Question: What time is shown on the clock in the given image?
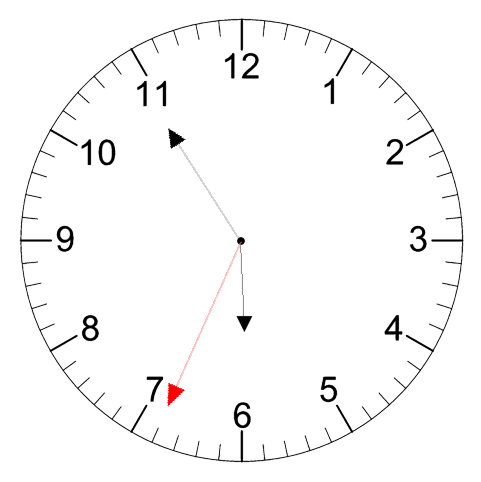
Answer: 05:54:34